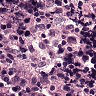
Metastatic tissue present: no